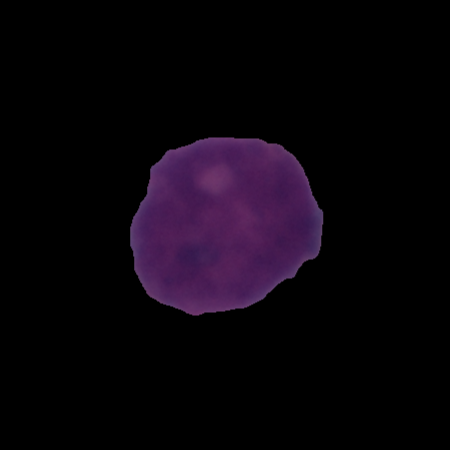
Label: cancer